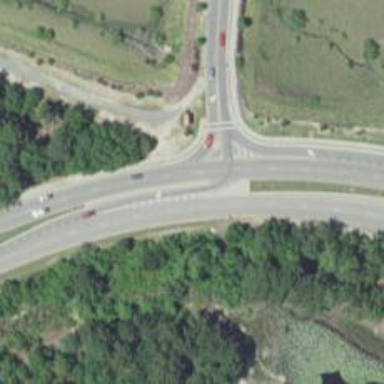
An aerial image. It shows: Secondary link road.